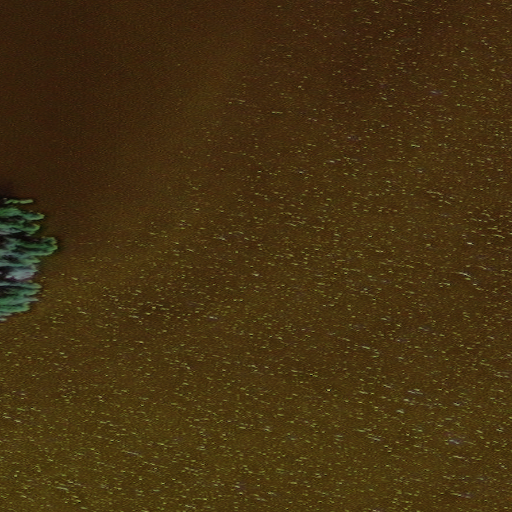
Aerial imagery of island in Alaska named Jackpot Island containing only unknown